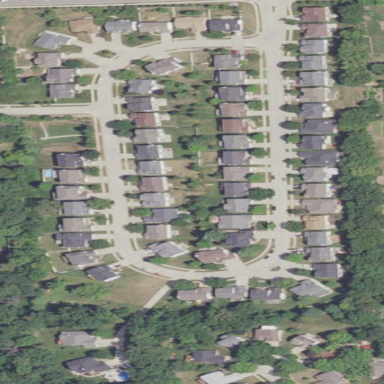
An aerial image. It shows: This residential area consists of single-family homes.